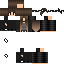
A female human skin with medium skin, wearing brown long hair dressed in a blue hoodie and black pants, featuring a closed mouth.